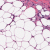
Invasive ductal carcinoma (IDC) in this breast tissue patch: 1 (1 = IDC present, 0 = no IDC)